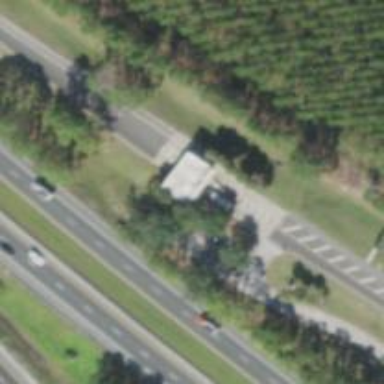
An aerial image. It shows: Toll gantry on the road.